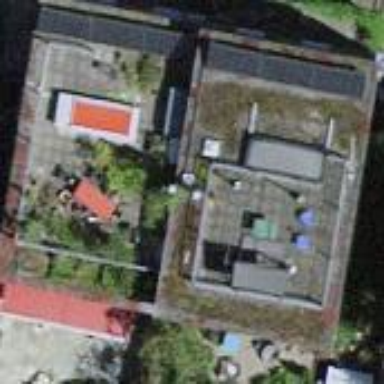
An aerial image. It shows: View of apartment building.